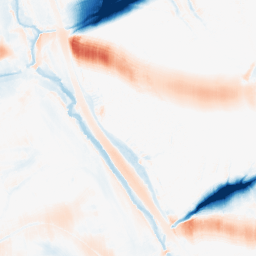
Category: morphological
Decomposition family: morphological_ellipse
Decomposition parameters: operation: average
width: 50
height: 20
Upsampling method: bicubic_3x
Upsampling parameters: scale: 3
Upsampling scale: 3